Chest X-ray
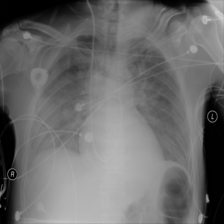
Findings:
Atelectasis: negative
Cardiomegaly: negative
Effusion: negative
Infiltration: negative
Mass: negative
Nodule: negative
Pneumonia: negative
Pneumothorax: negative
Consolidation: negative
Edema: negative
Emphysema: negative
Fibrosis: negative
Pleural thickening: negative
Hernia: negative